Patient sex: M
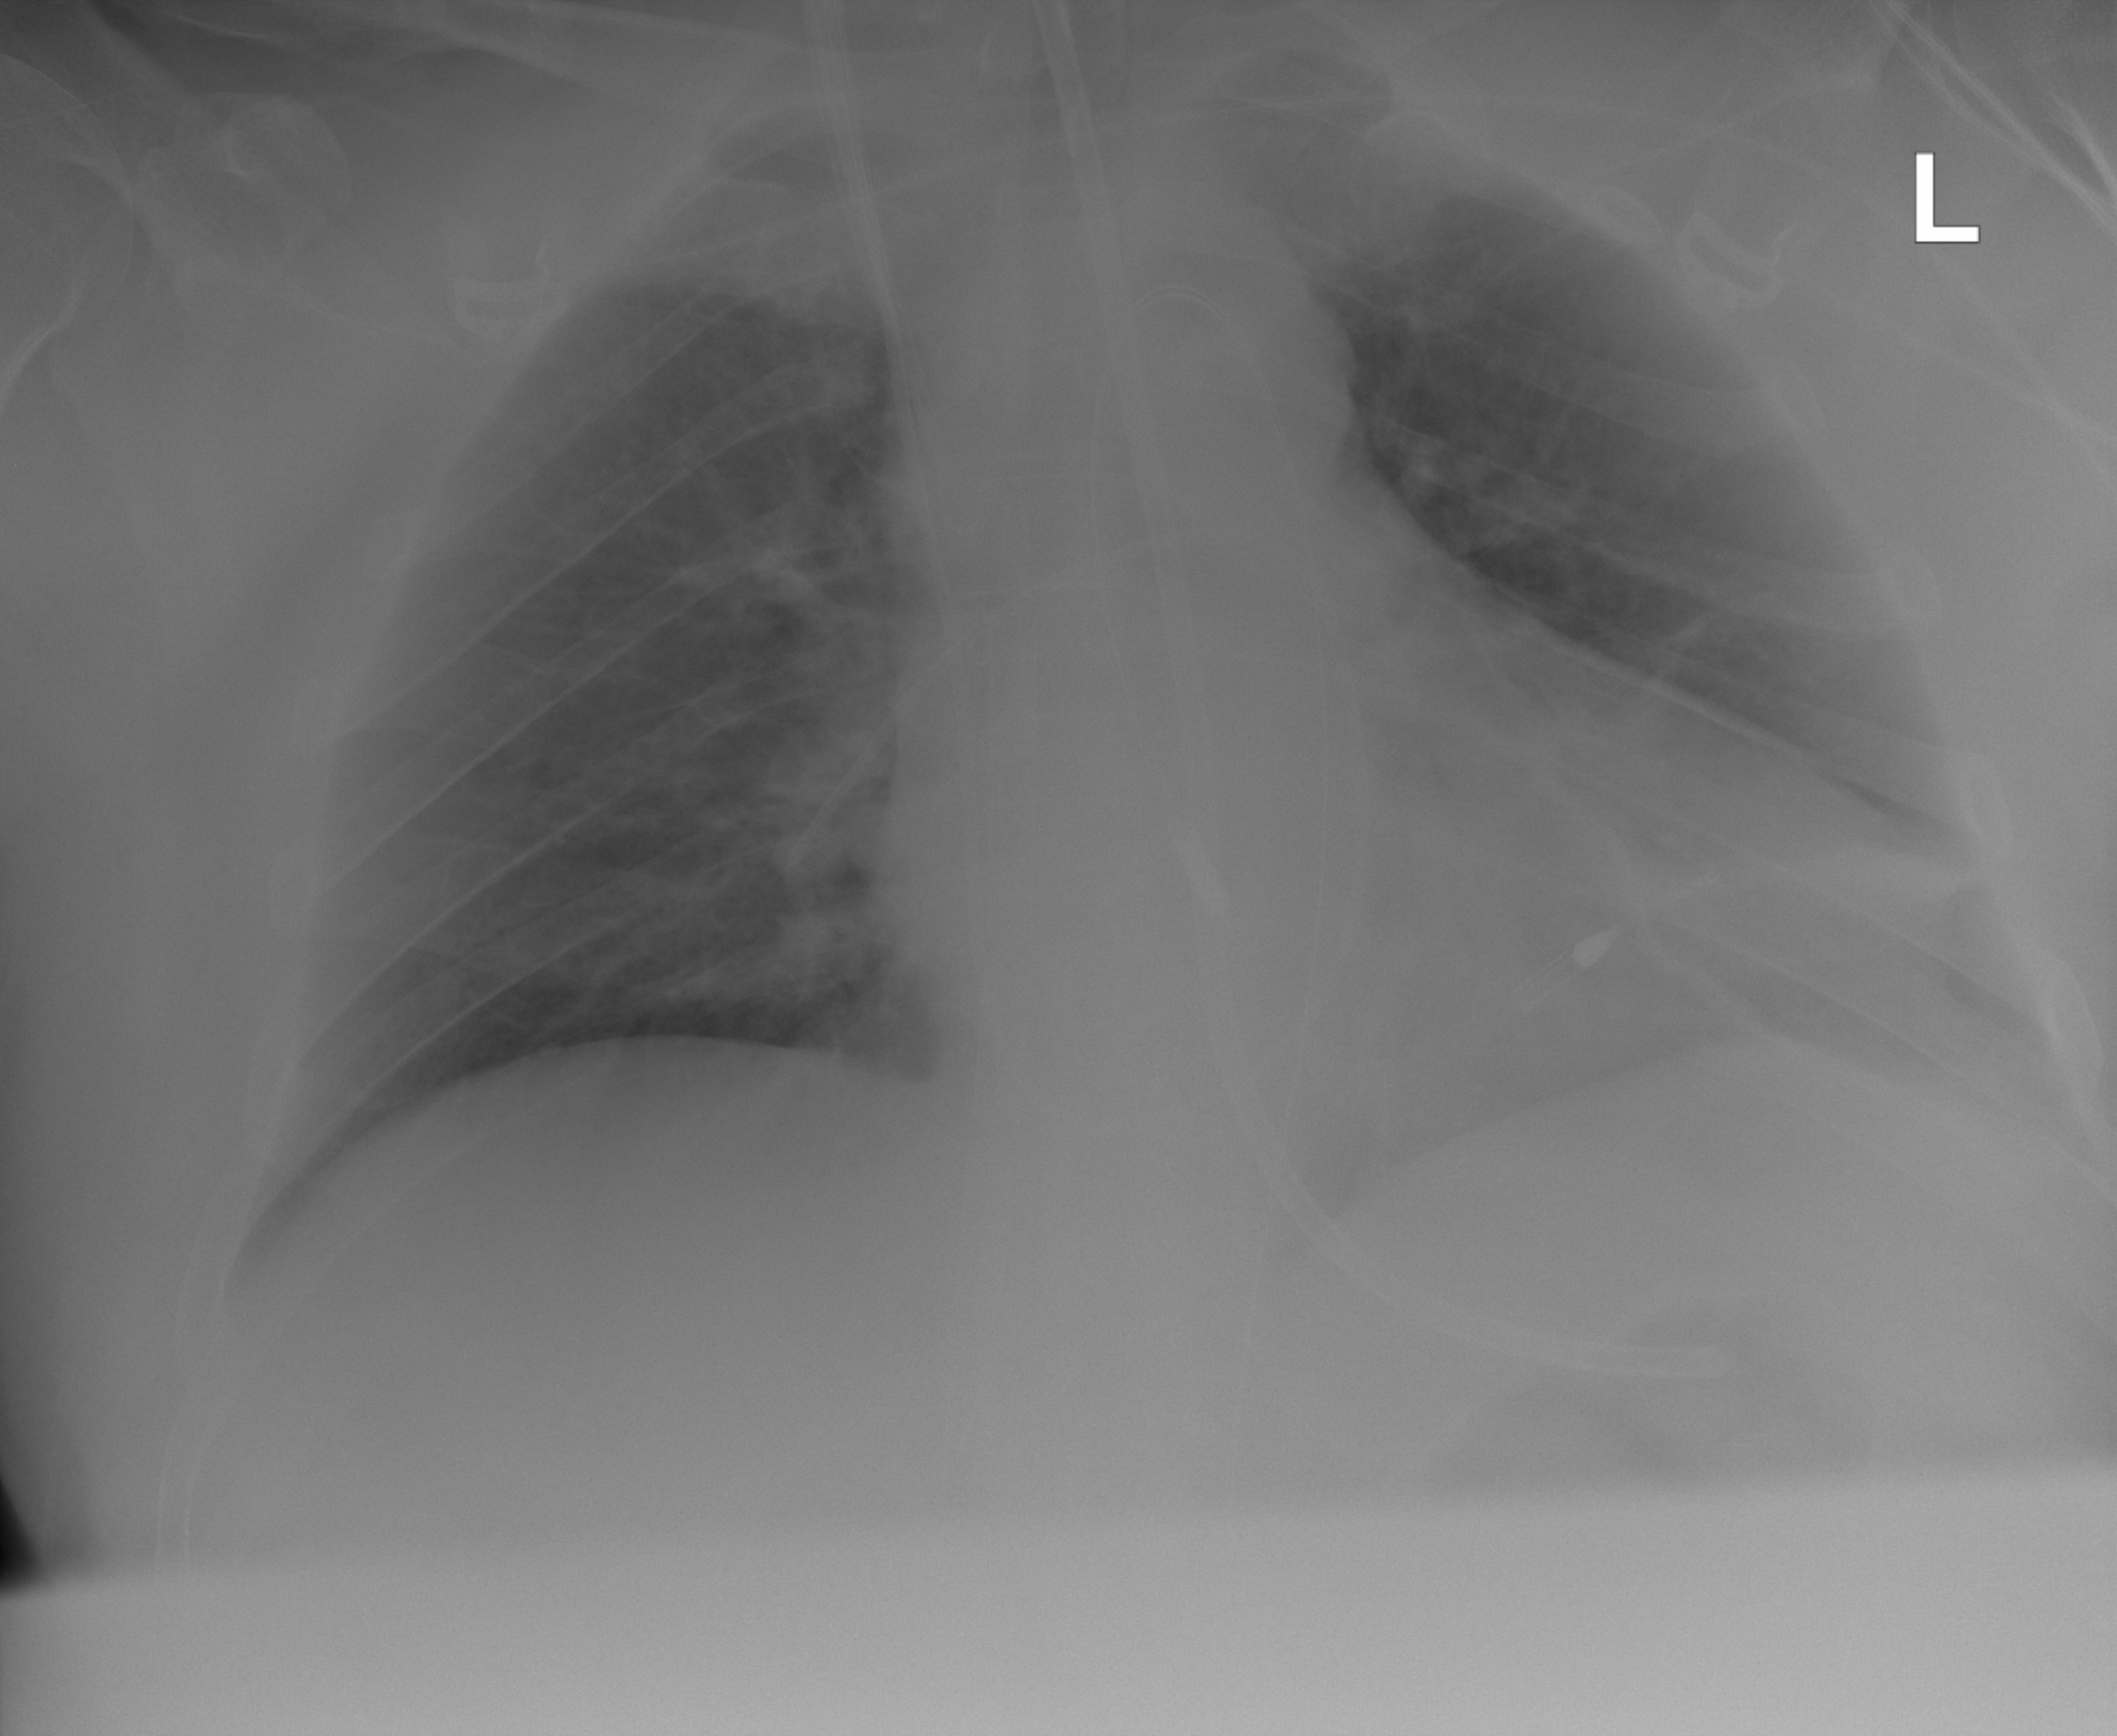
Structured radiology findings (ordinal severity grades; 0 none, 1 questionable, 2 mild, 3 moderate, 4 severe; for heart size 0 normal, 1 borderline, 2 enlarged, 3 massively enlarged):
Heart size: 2
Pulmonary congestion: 0
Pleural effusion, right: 0
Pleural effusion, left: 0
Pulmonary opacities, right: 0
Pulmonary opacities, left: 0
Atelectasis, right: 0
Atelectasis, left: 2